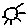
Label: sun